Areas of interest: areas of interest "Basketball Arena"
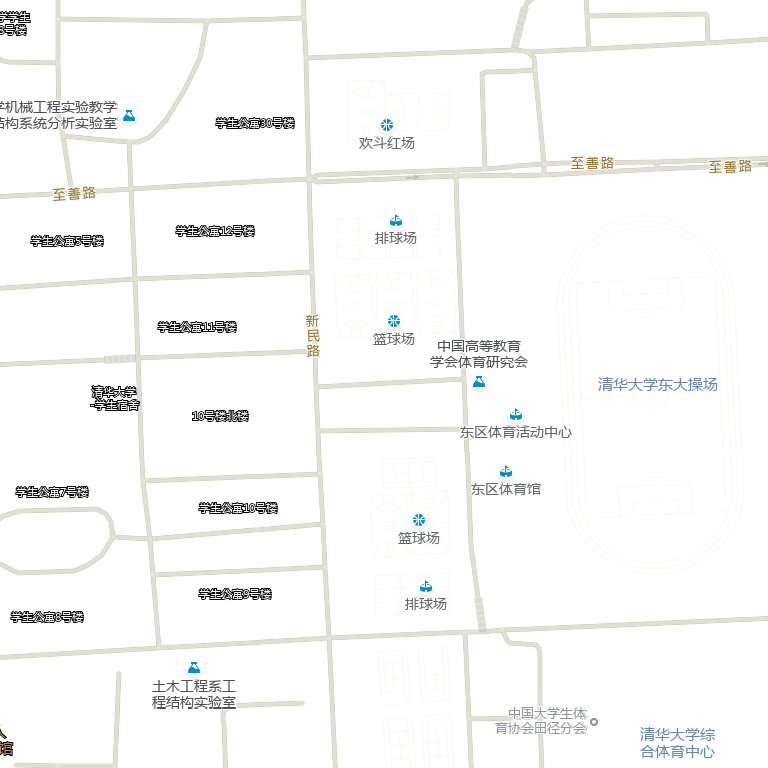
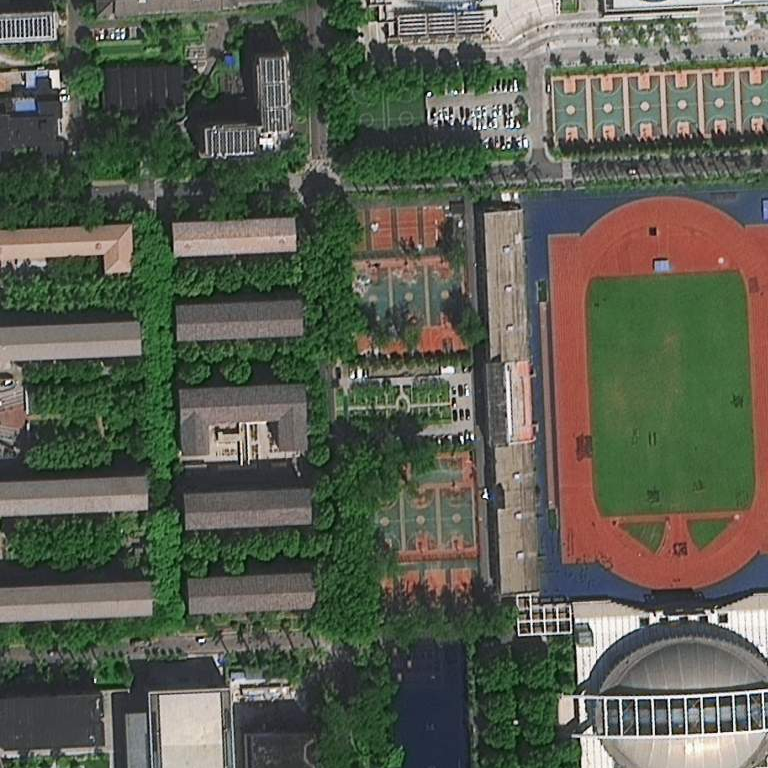